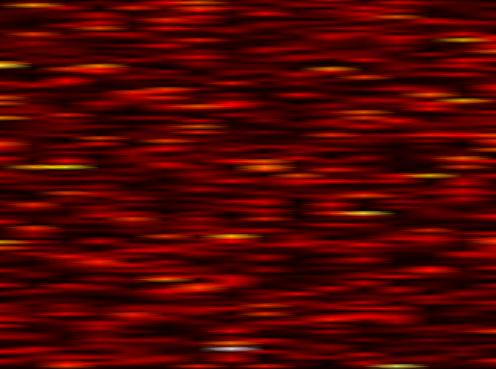
Label: FOFDM